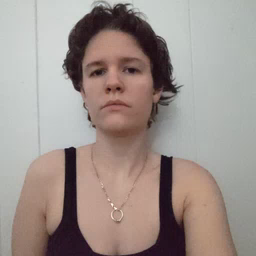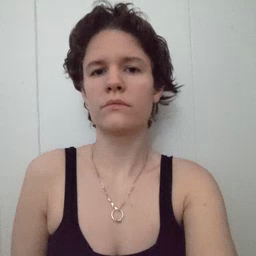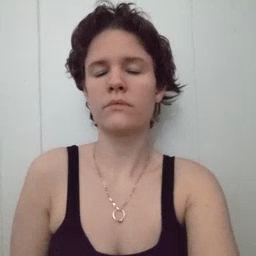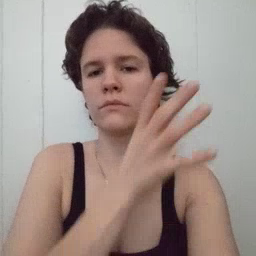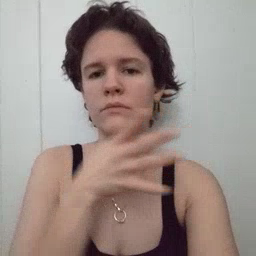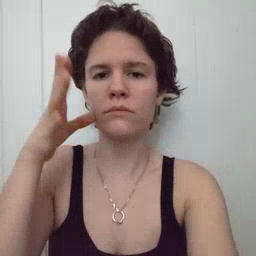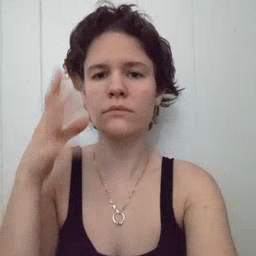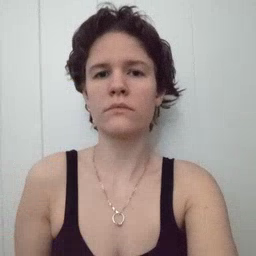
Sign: farm